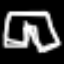
Label: pants